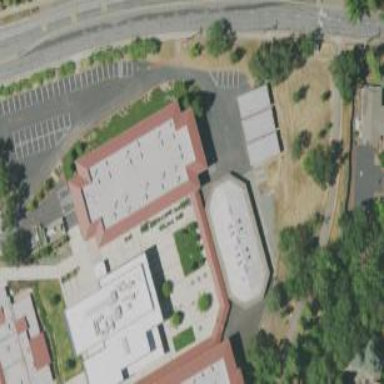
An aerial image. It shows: School building.